Field crop: maize
Growth stage: 1
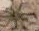
Species: salsola